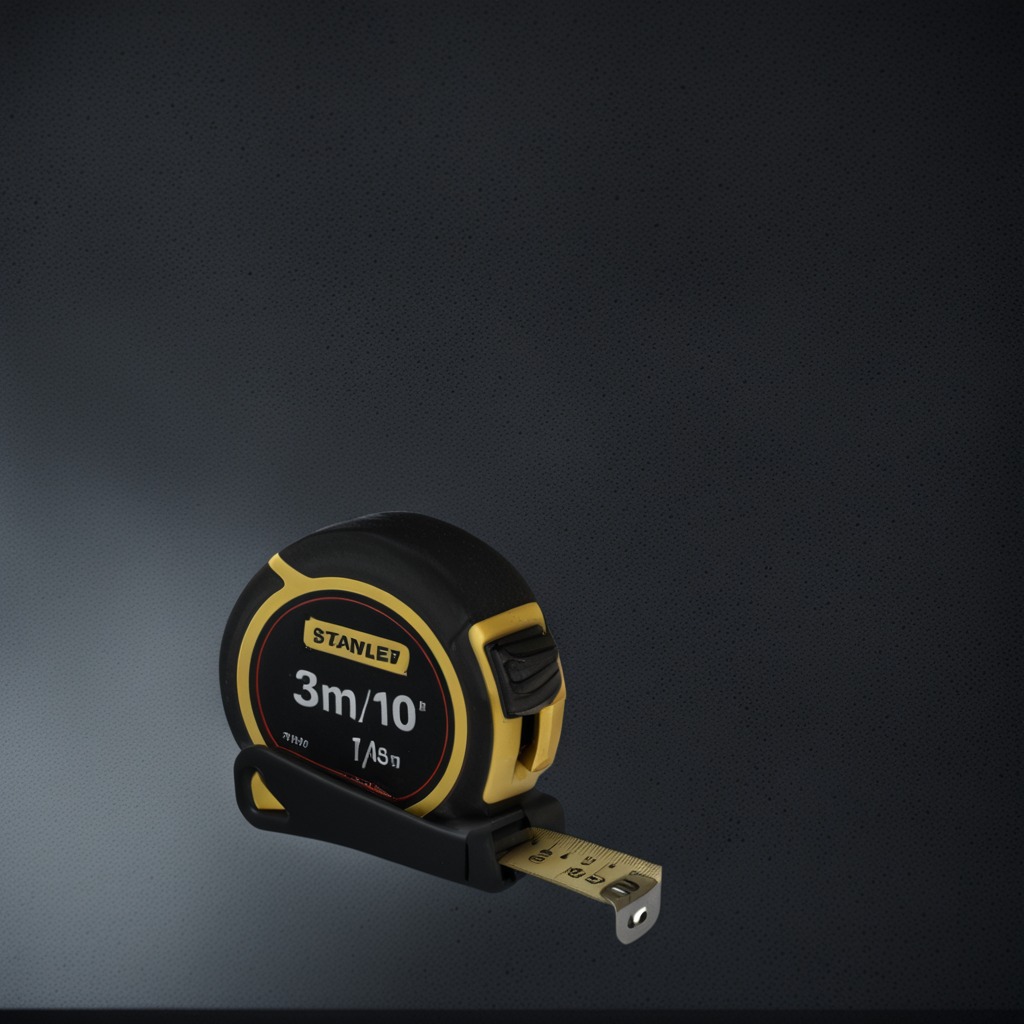
A measuring tape is lying on the clean granite table inside a workshop at night.